Question: The embedded Gists on my <URL> have a black border outside the scripts.

I had inspected the elements through developer tools , but found nothing about the black border.
How can I get gid off this black border?
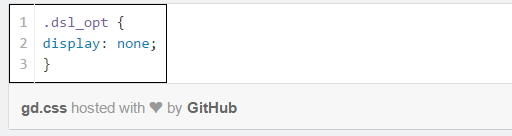
Answer: Your table cells have a border in the '<style>' section of the page (line 203)
'''
td {
padding: 0.5em 0.75em;
border: solid 1px black; /* remove this */
}
'''